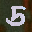
Label: 5